Question: I developed an app in phonegap .
In input tag if i give type='text' it is works well .
but when i give input type='password' an another field is opening over to the current field.
how can i remove the above field..
my css is
'''
.login-screen input.login {-webkit-border-radius:4px; width:90%; border:none; height:33px; -webkit-box-shadow: inset 0px 1px 2px 0px rgba(150, 150, 150, 0.9);
-moz-box-shadow: inset 0px 1px 2px 0px rgba(150, 150, 150, 0.9); box-shadow: inset 0px 1px 2px 0px rgba(150, 150, 150, 0.9); padding-left:10px; margin-bottom:10px;}
'''
html
'''
<td align="center"><input type="text" id="vEmail" name="vEmail" title="Enter Email" value="" alt="" class="login" /></td>
</tr>
<tr>
<td align="center" ><input type="password" id="vPassword" name="vPassword" title="Enter Password" value="" alt="" class="login"/></td>
</tr>
'''
i hope u can understand more by seeing this image!

if i remove the i scroll its working fine... how can i make it work even though i scroll is used
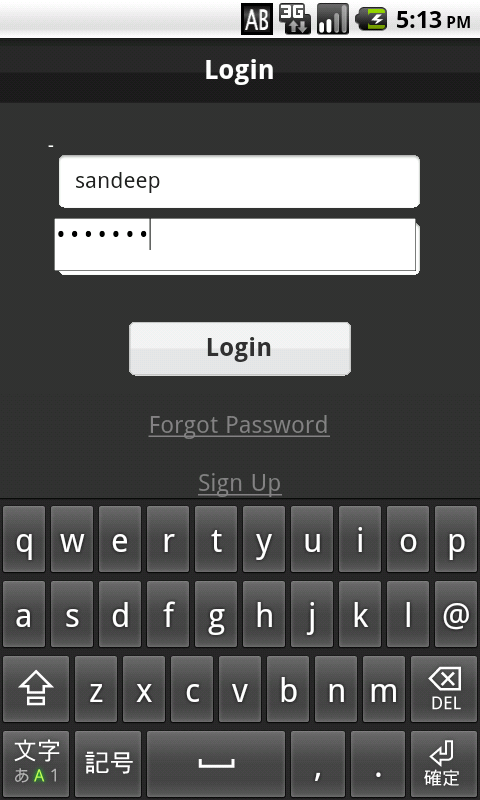
Answer: I've been able to avoid this be using . +Sandy09 is right about the overlay + position. It seems the only good way to avoid this is to prevent android from moving the contents on IME start (adjustNothing), and also be preventing the contents inside the webview from moving at all. This also seems to break all CSS3 3d/3d transforms, even simple scales and transform-origin can break it.
There is worse news tho: at some point i had password boxes working fine, then due to CSS changes it came back permanently. At some point if the browser is slowed down enough (canvas) the Window seems to lose its ability to track the input box. For us, this led to SIGSEGVs every time we pressed the 7 (seven) key on the IME. This was on ALL android devices too, Regardless of version.
I gave up on all of this and just made my own <URL>. I'm a little happier now.